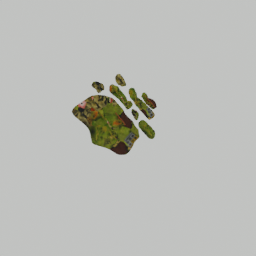
Label: nature